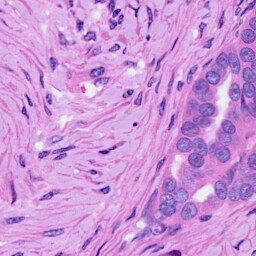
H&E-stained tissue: Ovarian